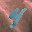
Label: 4